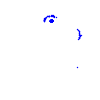
Particle: proton